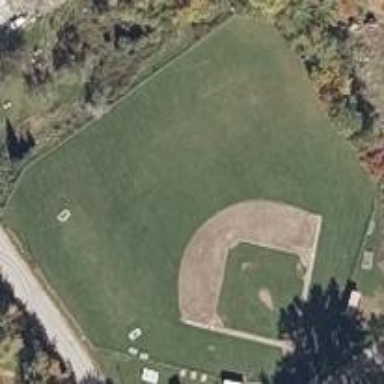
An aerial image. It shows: Baseball pitch surrounded by fence.